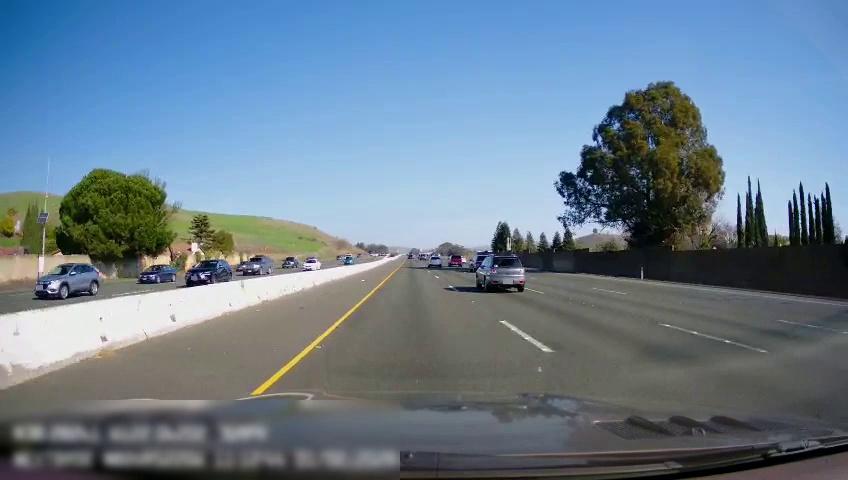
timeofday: Day
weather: Sunny
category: Drivable Space
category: Drivable Space
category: Vehicles | Car
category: Vehicles | Car
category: Vehicles | Car
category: Vehicles | SUV
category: Vehicles | Car
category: Vehicles | Car
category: Vehicles | Car
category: Vehicles | Car
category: Vehicles | SUV
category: Vehicles | SUV
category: Vehicles | Car
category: Vehicles | SUV
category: Lanes | Alternate Lane
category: Lanes | Current Lane
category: Lanes | Current Lane
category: Lanes | Alternate Lane
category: Lanes | Alternate Lane
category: Lanes | Opposite Lane
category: Lanes | Opposite Lane